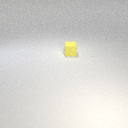
small yellow rubber cube